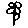
Label: flower